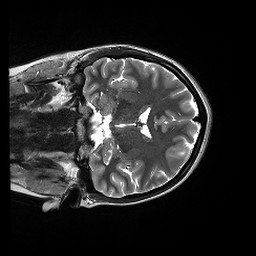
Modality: T2w
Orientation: coronal
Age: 21
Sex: female